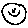
Label: smiley face